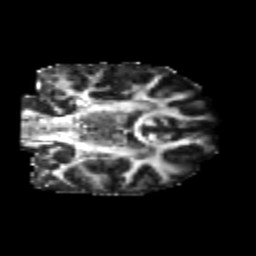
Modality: FA
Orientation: coronal
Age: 20
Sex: female
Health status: healthy
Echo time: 0.074 s